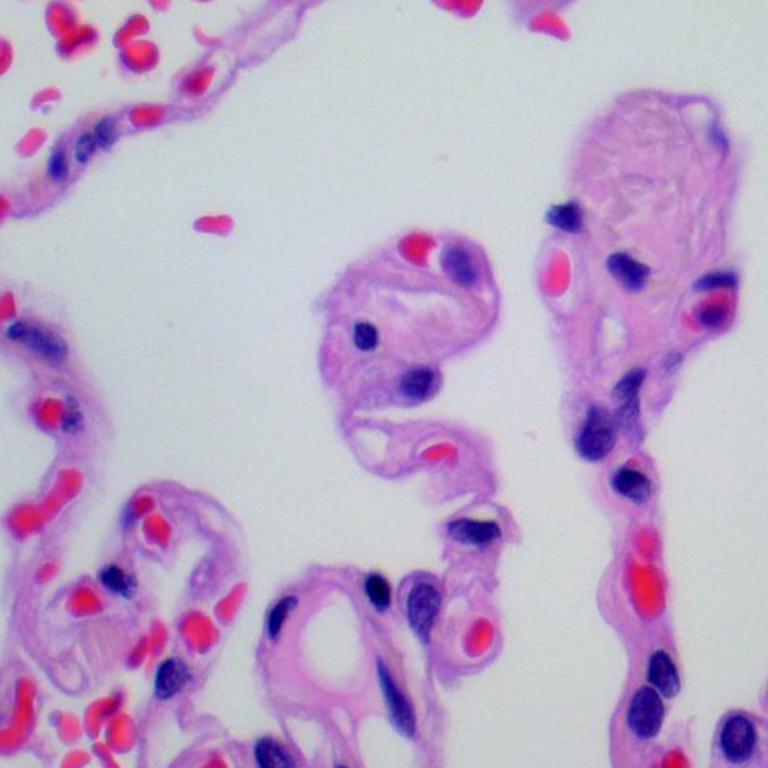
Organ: lung
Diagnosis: benign